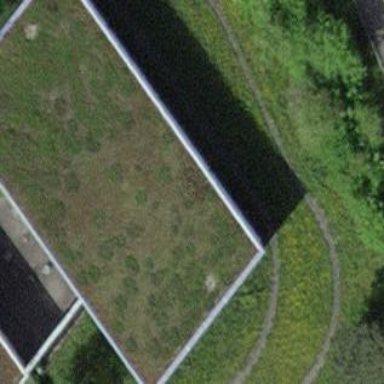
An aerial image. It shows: Hospital building.